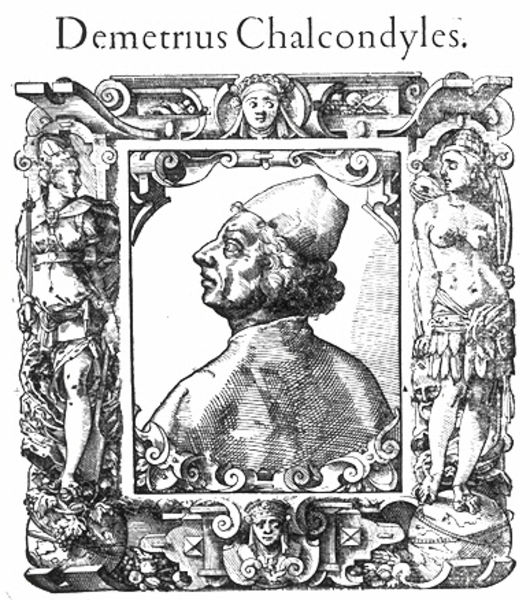
Titel: Bildnis des Demetrius Chalcondylas
Künstler: Tobias Stimmer
Institution: (Seriendruck)
Schlagwörter: kopf, mann, schurz, umhang, frauen, brust, fenster, frau, hut, nase, profil, schwarz, weiss, zeichnung, dach, obst, muster, ornament, kappe, mütze, rahmen, bild, bildnis, portrait, porträt, kirche, figur, mantel, blatt, locken, renaissance, skulptur, kopfbedeckung, seitlich, papier, grafik, rand, figuren, papst, ornamente, verzierung, plastik, wange, philosoph, buch, groß, druck, holzstich, radierung, stich, titel, schwarzweiß, text, kugel, helm, kardinal, rüstung, bildniss, gravur, buchseite, sims, schnit, statuen, voluten, griechisch, mittelalter, dante, priester, schwaru, gelehrter, karyatide, dürer, kupferstich, welt, grieche, verzierungen, bcuh, golem, weltkugel, zeichnug, haarlocken, demetrius, demtrius, arabeskebrahmen, dimitri, chalcondyles, #mundportrait, demetrius chalcondyles, kardinprofil, eisgolem, irongolem